Question: I am trying to debug+understand autolayout constraints and I notice that when debugging the view with xcode (using the cool layer thing) I noticed that on one element in the view the constraints look like this

and the view is indeed ignoring these constraints.
All constraints have the same priority (1000) since I want them all. All constraints were made with interface builder and not through code, and there are not warning or conflicts in IB.
But in runtime I do see this
'''
Unable to simultaneously satisfy constraints.
Probably at least one of the constraints in the following list is one you don't want. Try this: (1) look at each constraint and try to figure out which you don't expect; (2) find the code that added the unwanted constraint or constraints and fix it. (Note: If you're seeing NSAutoresizingMaskLayoutConstraints that you don't understand, refer to the documentation for the UIView property translatesAutoresizingMaskIntoConstraints)
(
"<NSLayoutConstraint:0x79684f10 V:[UIImageView:0x79686800(>=160)]>",
"<NSLayoutConstraint:0x7968a310 V:[UIImageView:0x79686800]-(130.5)-| (Names: '|':UIView:0x79686790 )>",
"<NSLayoutConstraint:0x7968a340 V:|-(0)-[UIImageView:0x79686800] (Names: '|':UIView:0x79686790 )>",
"<NSLayoutConstraint:0x796997b0 'UIView-Encapsulated-Layout-Height' V:[CoverCell:0x79686570(192)]>",
"<NSAutoresizingMaskLayoutConstraint:0x7969cd30 h=-&- v=-&- UIView:0x79686790.height == CoverCell:0x79686570.height>"
)
Will attempt to recover by breaking constraint
<NSLayoutConstraint:0x79684f10 V:[UIImageView:0x79686800(>=160)]>
'''
So from this I understand that some rules conflict, but I'm not sure how to read this
the '>=160' is a rule on the UIImageView so it would have height of atleast 160 and 130.5 is the bottom padding of the imageview (so when using 'systemLayoutSizeFittingSize:UILayoutFittingCompressedSize' the height won't be 0. So the minimum height for the entire cell is 160+130.5)
The rest of the error I don't understand.
What is wrong with the constraints and why do constraint conflicts occur in runtime and not in IB?
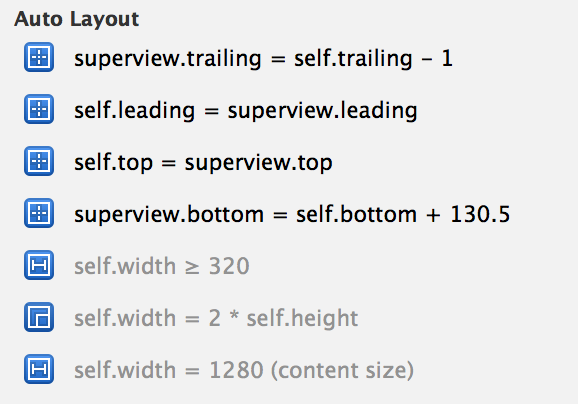
Answer: 6 now supports different layouts. This greyed out constraints exist in layout, for example, but you currently editing .
More detailed:
<URL>